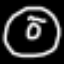
Label: donut